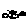
Label: cloud